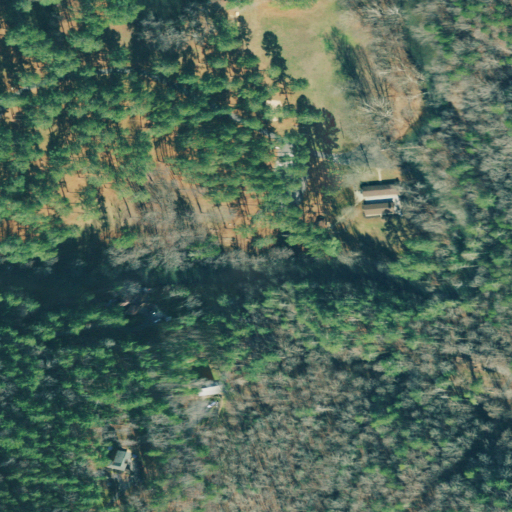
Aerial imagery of bar in Georgia named Chuck Shoals containing evergreen forest, deciduous forest, mixed forest, grassland, open development, and low intensity development